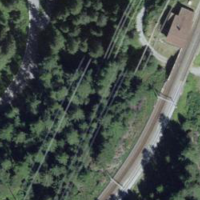
EUNIS habitat code: 43
Species observed at this site:
Vaccinium uliginosum